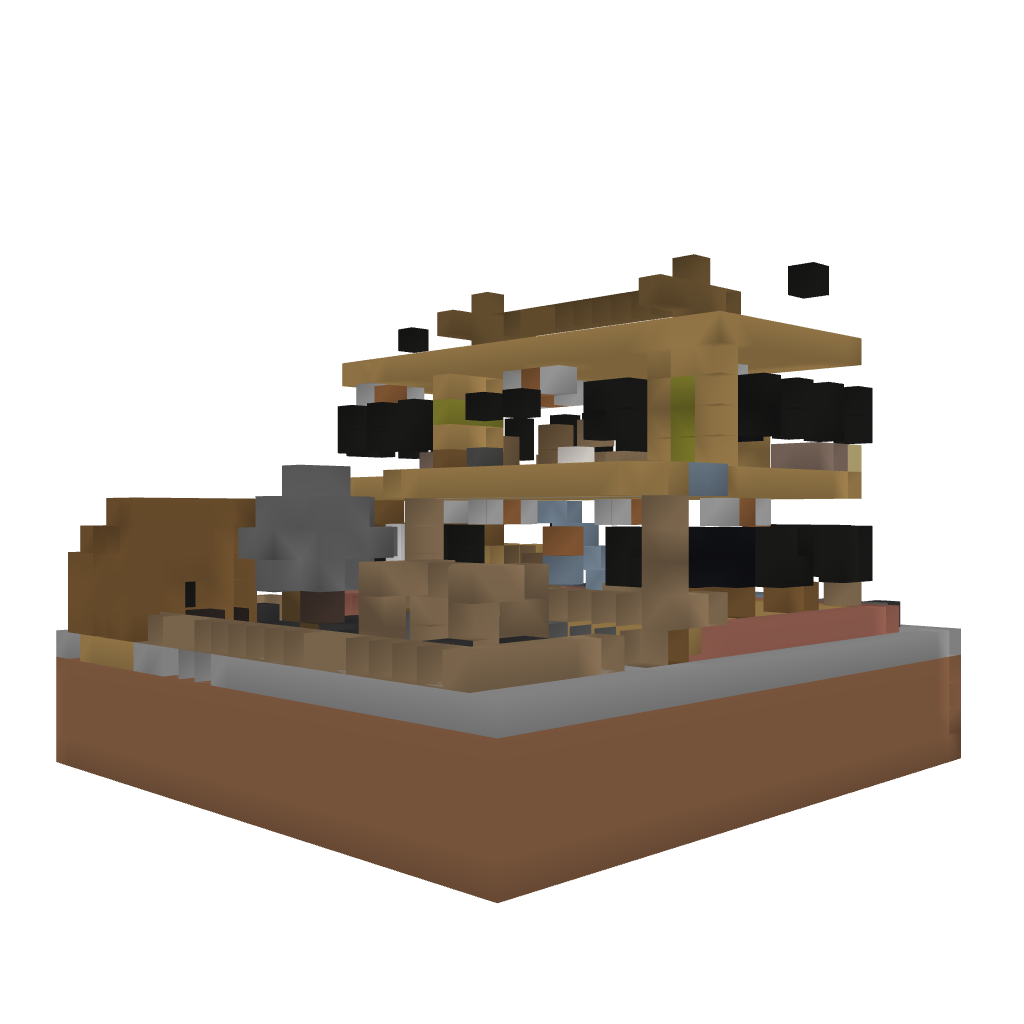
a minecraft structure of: Middle-class Modern I-shaped House with Backyard